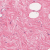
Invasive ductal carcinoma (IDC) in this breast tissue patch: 0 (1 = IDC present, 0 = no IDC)